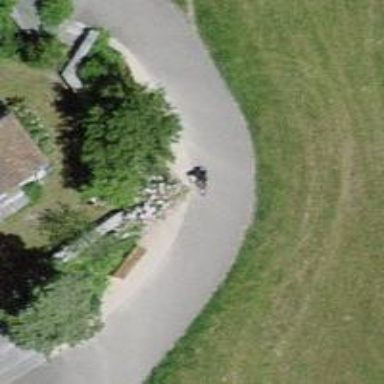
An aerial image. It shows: Bench for seating.